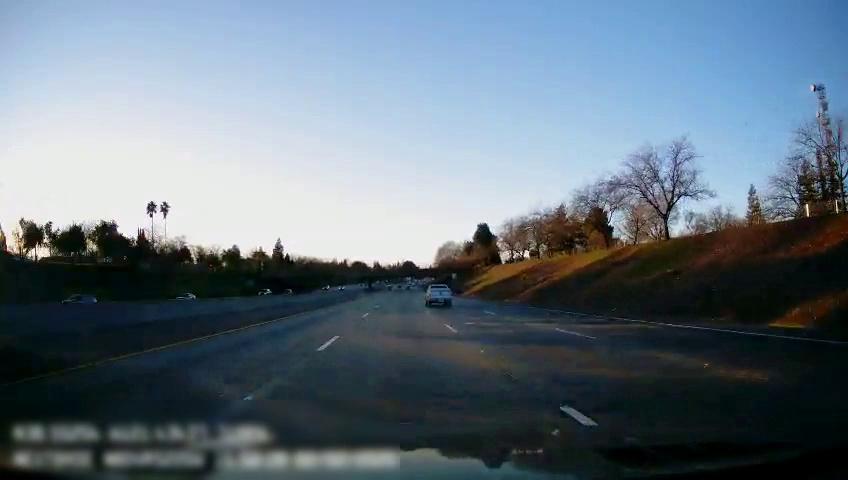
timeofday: Day
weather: Sunny
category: Drivable Space
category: Vehicles | Truck
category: Vehicles | SUV
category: Vehicles | Car
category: Vehicles | Truck
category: Lanes | Alternate Lane
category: Lanes | Current Lane
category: Lanes | Current Lane
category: Lanes | Alternate Lane
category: Lanes | Alternate Lane